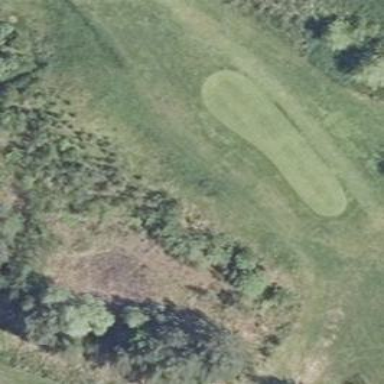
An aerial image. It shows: Golf tee.